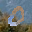
Label: 0